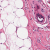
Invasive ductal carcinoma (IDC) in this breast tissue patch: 0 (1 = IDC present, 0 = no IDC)